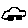
Label: car